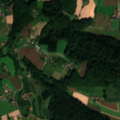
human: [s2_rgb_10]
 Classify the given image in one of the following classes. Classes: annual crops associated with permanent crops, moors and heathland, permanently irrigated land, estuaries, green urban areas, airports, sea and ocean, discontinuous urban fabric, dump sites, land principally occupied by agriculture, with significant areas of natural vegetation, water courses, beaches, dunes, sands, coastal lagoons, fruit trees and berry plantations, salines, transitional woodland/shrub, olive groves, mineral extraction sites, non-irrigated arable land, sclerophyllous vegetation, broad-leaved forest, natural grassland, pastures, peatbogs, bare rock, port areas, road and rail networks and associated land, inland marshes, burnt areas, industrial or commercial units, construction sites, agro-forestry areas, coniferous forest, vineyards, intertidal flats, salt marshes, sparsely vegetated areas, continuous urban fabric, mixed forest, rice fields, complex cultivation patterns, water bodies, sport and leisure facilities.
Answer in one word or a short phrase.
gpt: discontinuous urban fabric, non-irrigated arable land, complex cultivation patterns, broad-leaved forest